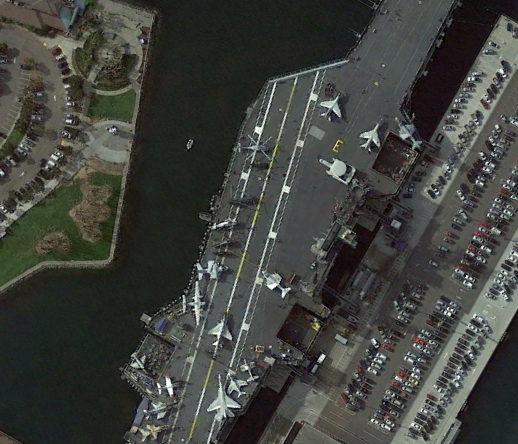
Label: aircraft_carrier